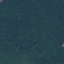
Land use / land cover: Forest